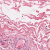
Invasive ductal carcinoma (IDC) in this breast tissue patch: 0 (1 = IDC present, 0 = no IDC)